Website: bh-photo
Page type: gifting
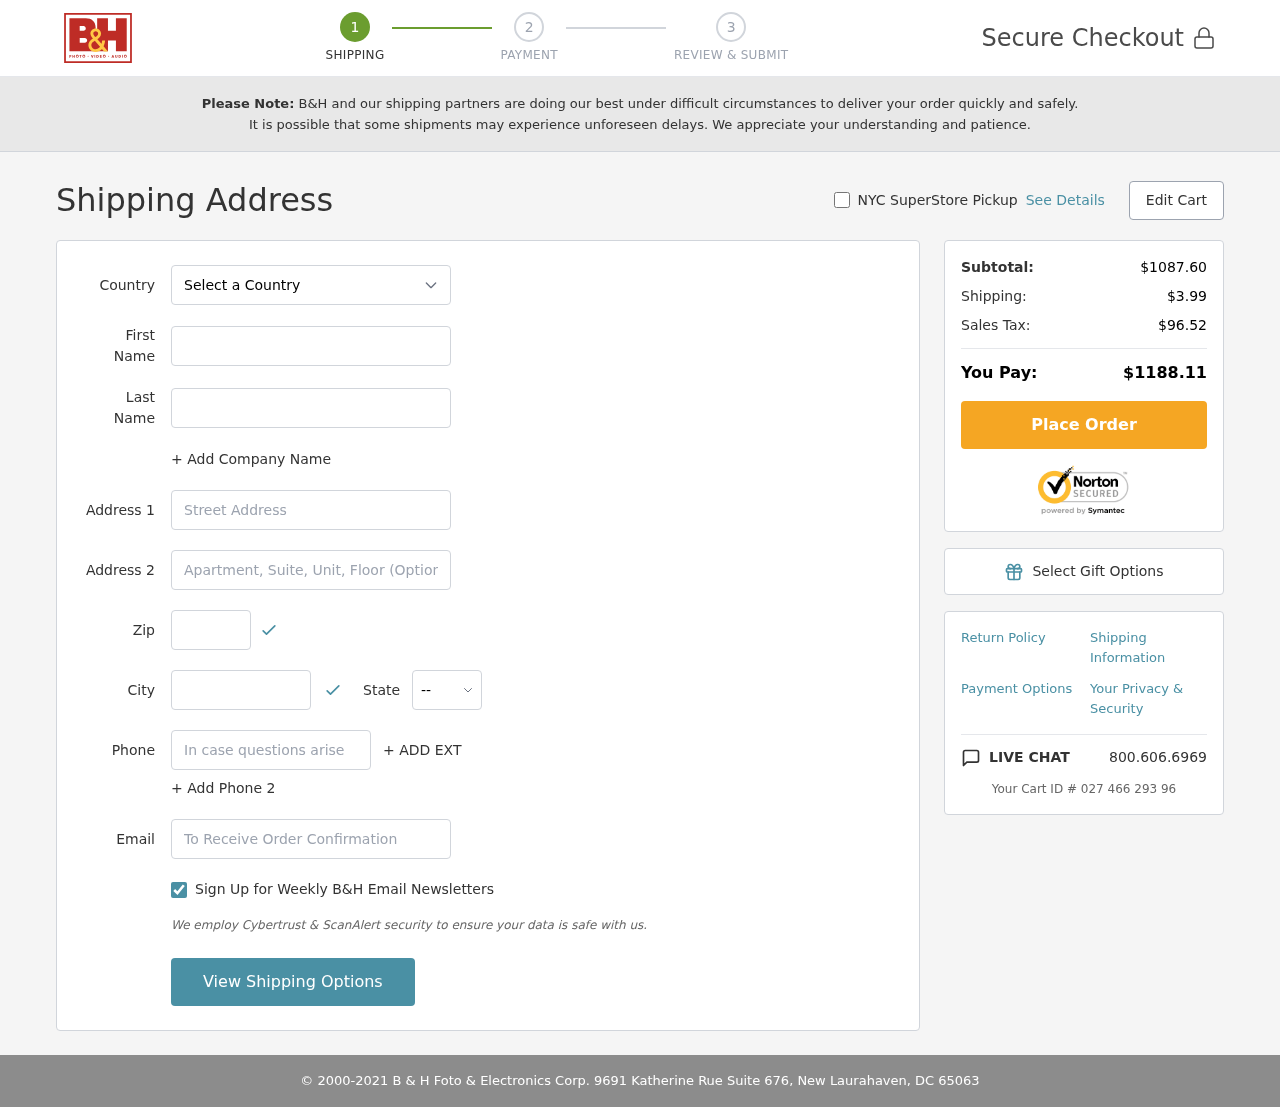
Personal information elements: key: PII_CITY
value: New Laurahaven
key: PII_COUNTRY
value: United States
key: PII_EMAIL
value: robert.nichols@hotmail.com
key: PII_FIRSTNAME
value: Robert
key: PII_LASTNAME
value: Nichols
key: PII_PHONE
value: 2763455136
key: PII_POSTCODE
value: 65063
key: PII_STATE_ABBR
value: DC
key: PII_STREET
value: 9691 Katherine Rue Suite 676
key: PII_STREET2
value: Suite 977
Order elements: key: ORDER_SUBTOTAL
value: $1087.60
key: ORDER_SHIPPING_COST
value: $3.99
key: ORDER_TAX
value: $96.52
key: ORDER_TOTAL
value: $1188.11
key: ORDER_ID
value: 027 466 293 96